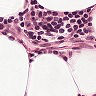
Metastatic tissue present: no